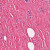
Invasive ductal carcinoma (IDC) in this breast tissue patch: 0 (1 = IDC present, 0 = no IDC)